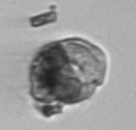
Label: Proterythropsis